Question: My Excel spreadsheet contains a column whose rows can contain the value '0', '1' or '2'. My VBA code sums the number of '0's (specifically, values that aren't '1' or '2') and puts the count into the cell below. This seems to run fine, as the value of the cell at the end is equal to the number of '0's as it should, however the numbers are displayed like this (should be just '9'):

The numbers repeat infinitely.
My VBA code:
'''
Private Sub Worksheet_Change(ByVal Target As Range)
If Intersect(Target, Range("F22")) Is Nothing And Not Intersect(Target, Range("F4:F21")) Is Nothing Then
Dim count As Integer
For i = 4 To 21:
If Not Cells(i, "F").Value = 1 And Not Cells(i, "F").Value = 2 Then
count = count + 1
End If
Next i
Cells(22, "F").Value = count
End If
End Sub
'''
Is this a VBA problem or is my document incorrectly formatted?
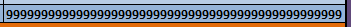
Answer: I think you have formatted the cell with Horizontal: alignment 'Fill'.